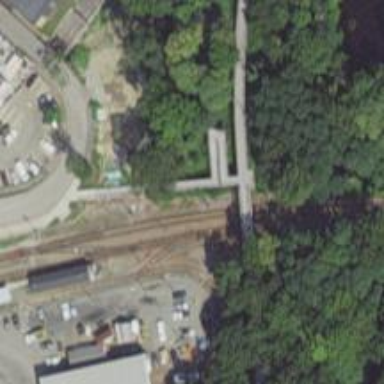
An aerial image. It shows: Light rail railway with electrified contact line.